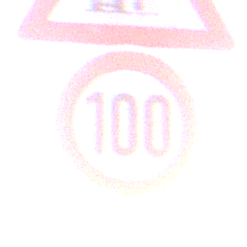
Verkehrszeichen: Geschwindigkeit100
Zusatzzeichen oben: UnzureichendesLichtraumprofil
Umgebung: Outdoor, Nature
Tageszeit: SunriseSunset
Wetter: Clear
Licht: Natural
Jahreszeit: NotSpecified
Kontrast: LowContrast